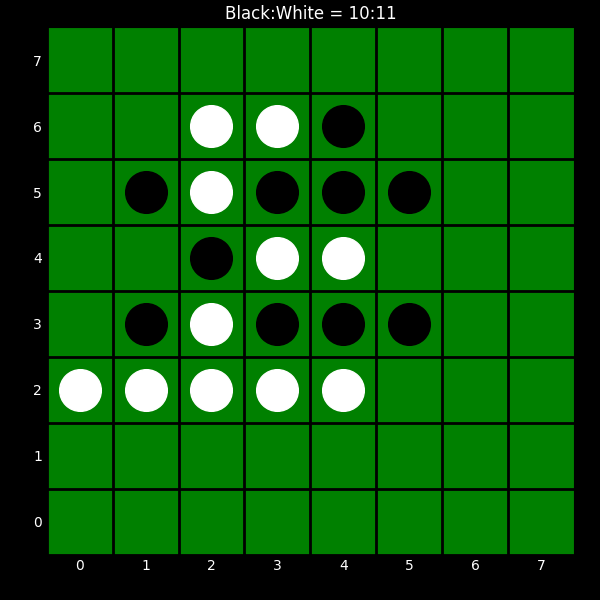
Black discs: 10
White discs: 11